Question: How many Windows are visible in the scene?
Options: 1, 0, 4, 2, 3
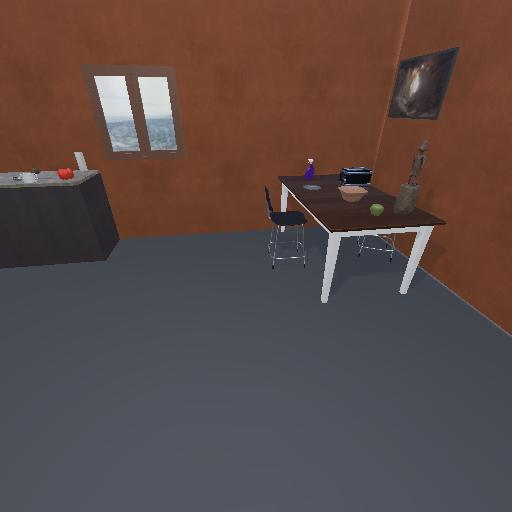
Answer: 1